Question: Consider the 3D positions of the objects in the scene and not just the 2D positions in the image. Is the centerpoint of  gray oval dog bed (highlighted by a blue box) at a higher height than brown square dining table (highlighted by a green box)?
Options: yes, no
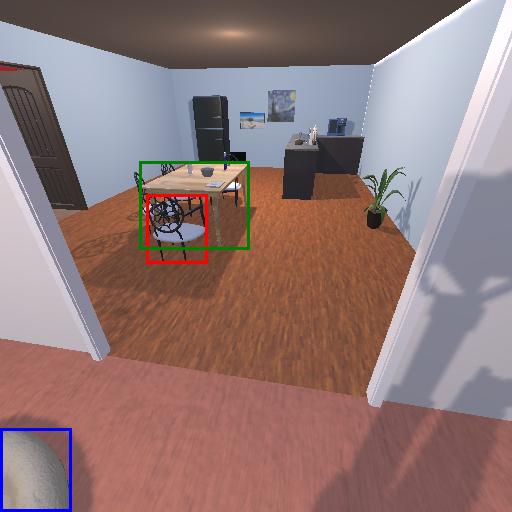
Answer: yes